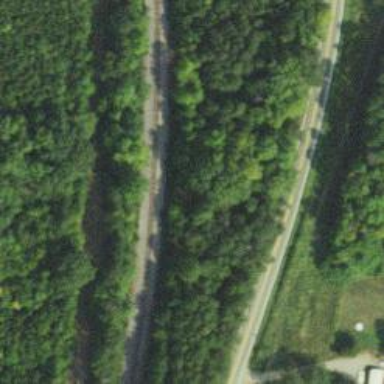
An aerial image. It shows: Railway track.